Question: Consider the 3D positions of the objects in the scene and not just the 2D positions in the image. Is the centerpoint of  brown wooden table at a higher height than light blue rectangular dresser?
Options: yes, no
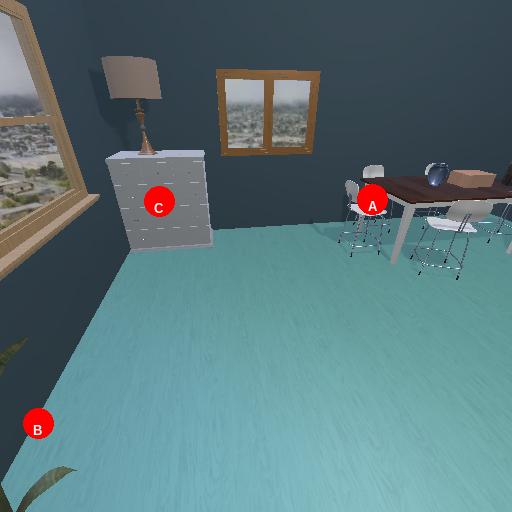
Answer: yes